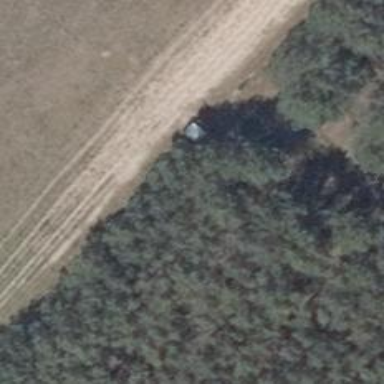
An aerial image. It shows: Hunting stand.